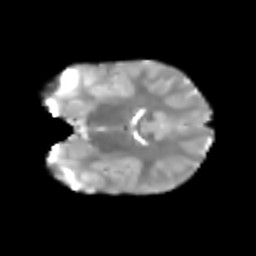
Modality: T2w
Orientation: coronal
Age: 6
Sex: female
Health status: healthy